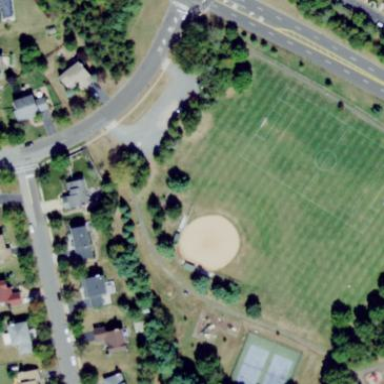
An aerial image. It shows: Grass pitch designated for softball games.